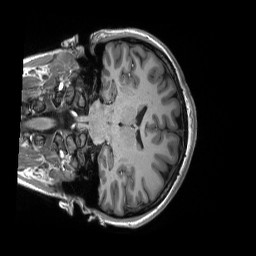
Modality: T1w
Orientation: coronal
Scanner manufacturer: siemens
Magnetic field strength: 3 T
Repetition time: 2.3 s
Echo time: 0.00298 s